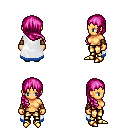
a pixel art fantasy rpg character, female body template, human, tanned skin, white trimmed cape, gold greaves, pink right-swept hairstyle, cloth bracers, gold boots, four views (front, back, left, right), 2x2 character sprite sheet, small pixel art, hard edges, no anti-aliasing